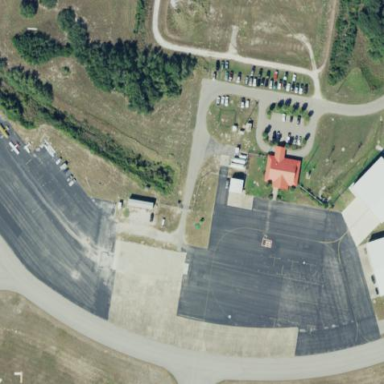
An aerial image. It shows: Apron at the airport.